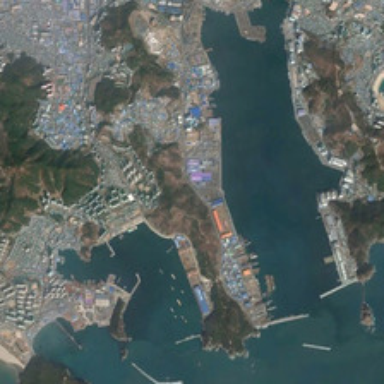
Several boats are in a port near many buildings and mounds .